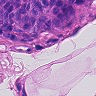
Metastatic tissue present: yes